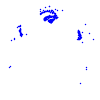
Particle: proton